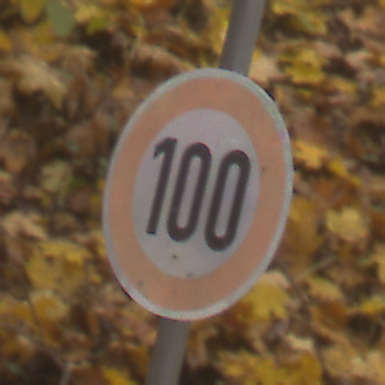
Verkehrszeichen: Geschwindigkeit100
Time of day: MorningAfternoon
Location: Outdoor (Nature)
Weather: Overcast
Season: Autumn
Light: Natural